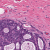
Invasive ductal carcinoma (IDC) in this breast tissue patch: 0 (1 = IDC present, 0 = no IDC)